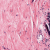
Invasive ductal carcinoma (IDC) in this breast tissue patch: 0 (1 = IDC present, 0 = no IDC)